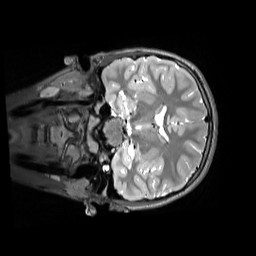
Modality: T2w
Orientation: coronal
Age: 11
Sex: female
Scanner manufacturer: siemens
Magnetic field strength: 3 T
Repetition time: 3.2 s
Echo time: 0.408 s